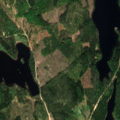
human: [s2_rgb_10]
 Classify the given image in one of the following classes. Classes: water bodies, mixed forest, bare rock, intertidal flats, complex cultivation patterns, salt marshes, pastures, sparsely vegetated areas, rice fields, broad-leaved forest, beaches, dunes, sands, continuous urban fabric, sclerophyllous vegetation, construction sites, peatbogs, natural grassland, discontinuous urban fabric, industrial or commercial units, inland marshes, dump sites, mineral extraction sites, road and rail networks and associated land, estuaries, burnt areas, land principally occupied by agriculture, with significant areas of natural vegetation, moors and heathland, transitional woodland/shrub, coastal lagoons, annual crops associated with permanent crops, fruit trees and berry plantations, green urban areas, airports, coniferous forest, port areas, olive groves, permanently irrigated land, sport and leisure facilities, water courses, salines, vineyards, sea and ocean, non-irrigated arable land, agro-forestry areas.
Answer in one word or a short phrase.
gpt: coniferous forest, mixed forest, water bodies